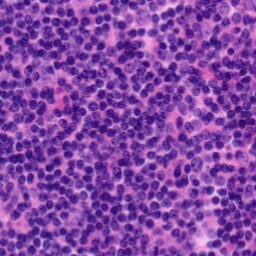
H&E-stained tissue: Tonsil